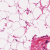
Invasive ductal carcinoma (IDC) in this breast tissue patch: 0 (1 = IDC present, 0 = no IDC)